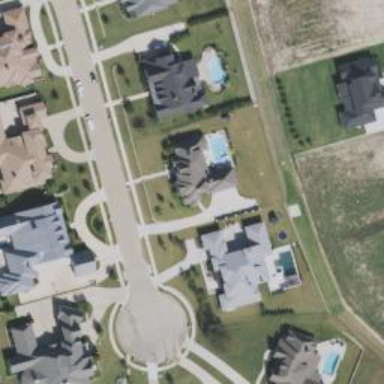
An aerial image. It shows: Driveway leading to service road.